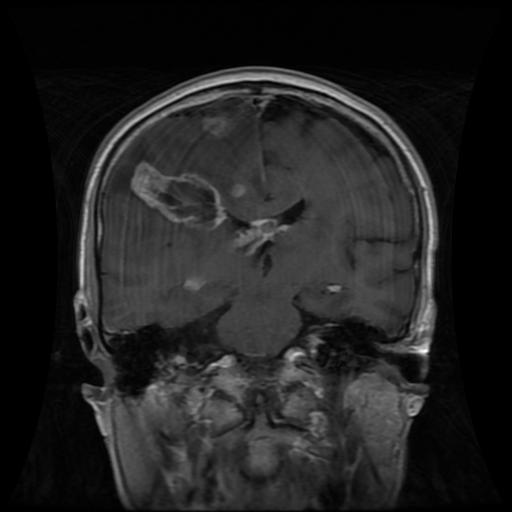
Label: glioma